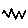
Label: zigzag